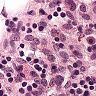
Metastatic tissue present: no